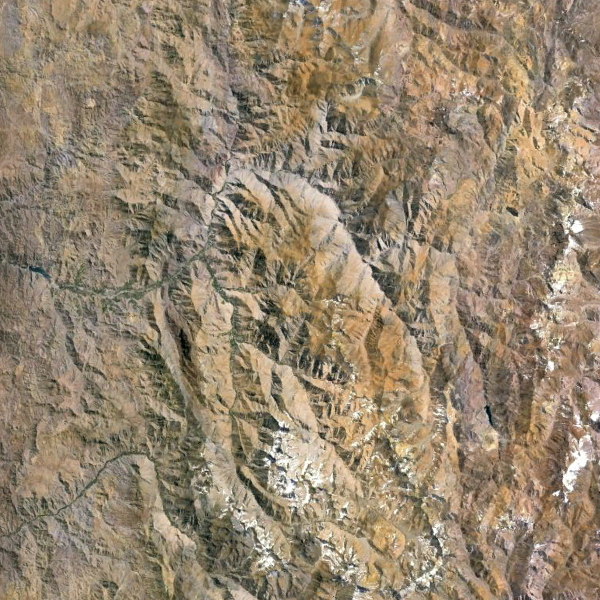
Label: Mountain